Field crop: tomato
Growth stage: 1
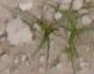
Species: cyperus